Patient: sex M, age 45
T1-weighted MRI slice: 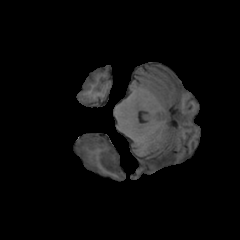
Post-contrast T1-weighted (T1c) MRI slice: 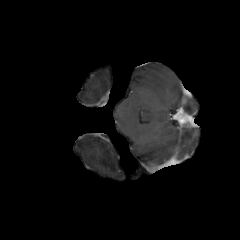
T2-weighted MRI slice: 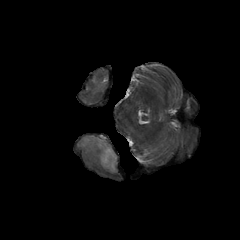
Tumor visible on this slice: yes
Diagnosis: Astrocytoma, IDH-mutant
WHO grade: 2